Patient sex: M
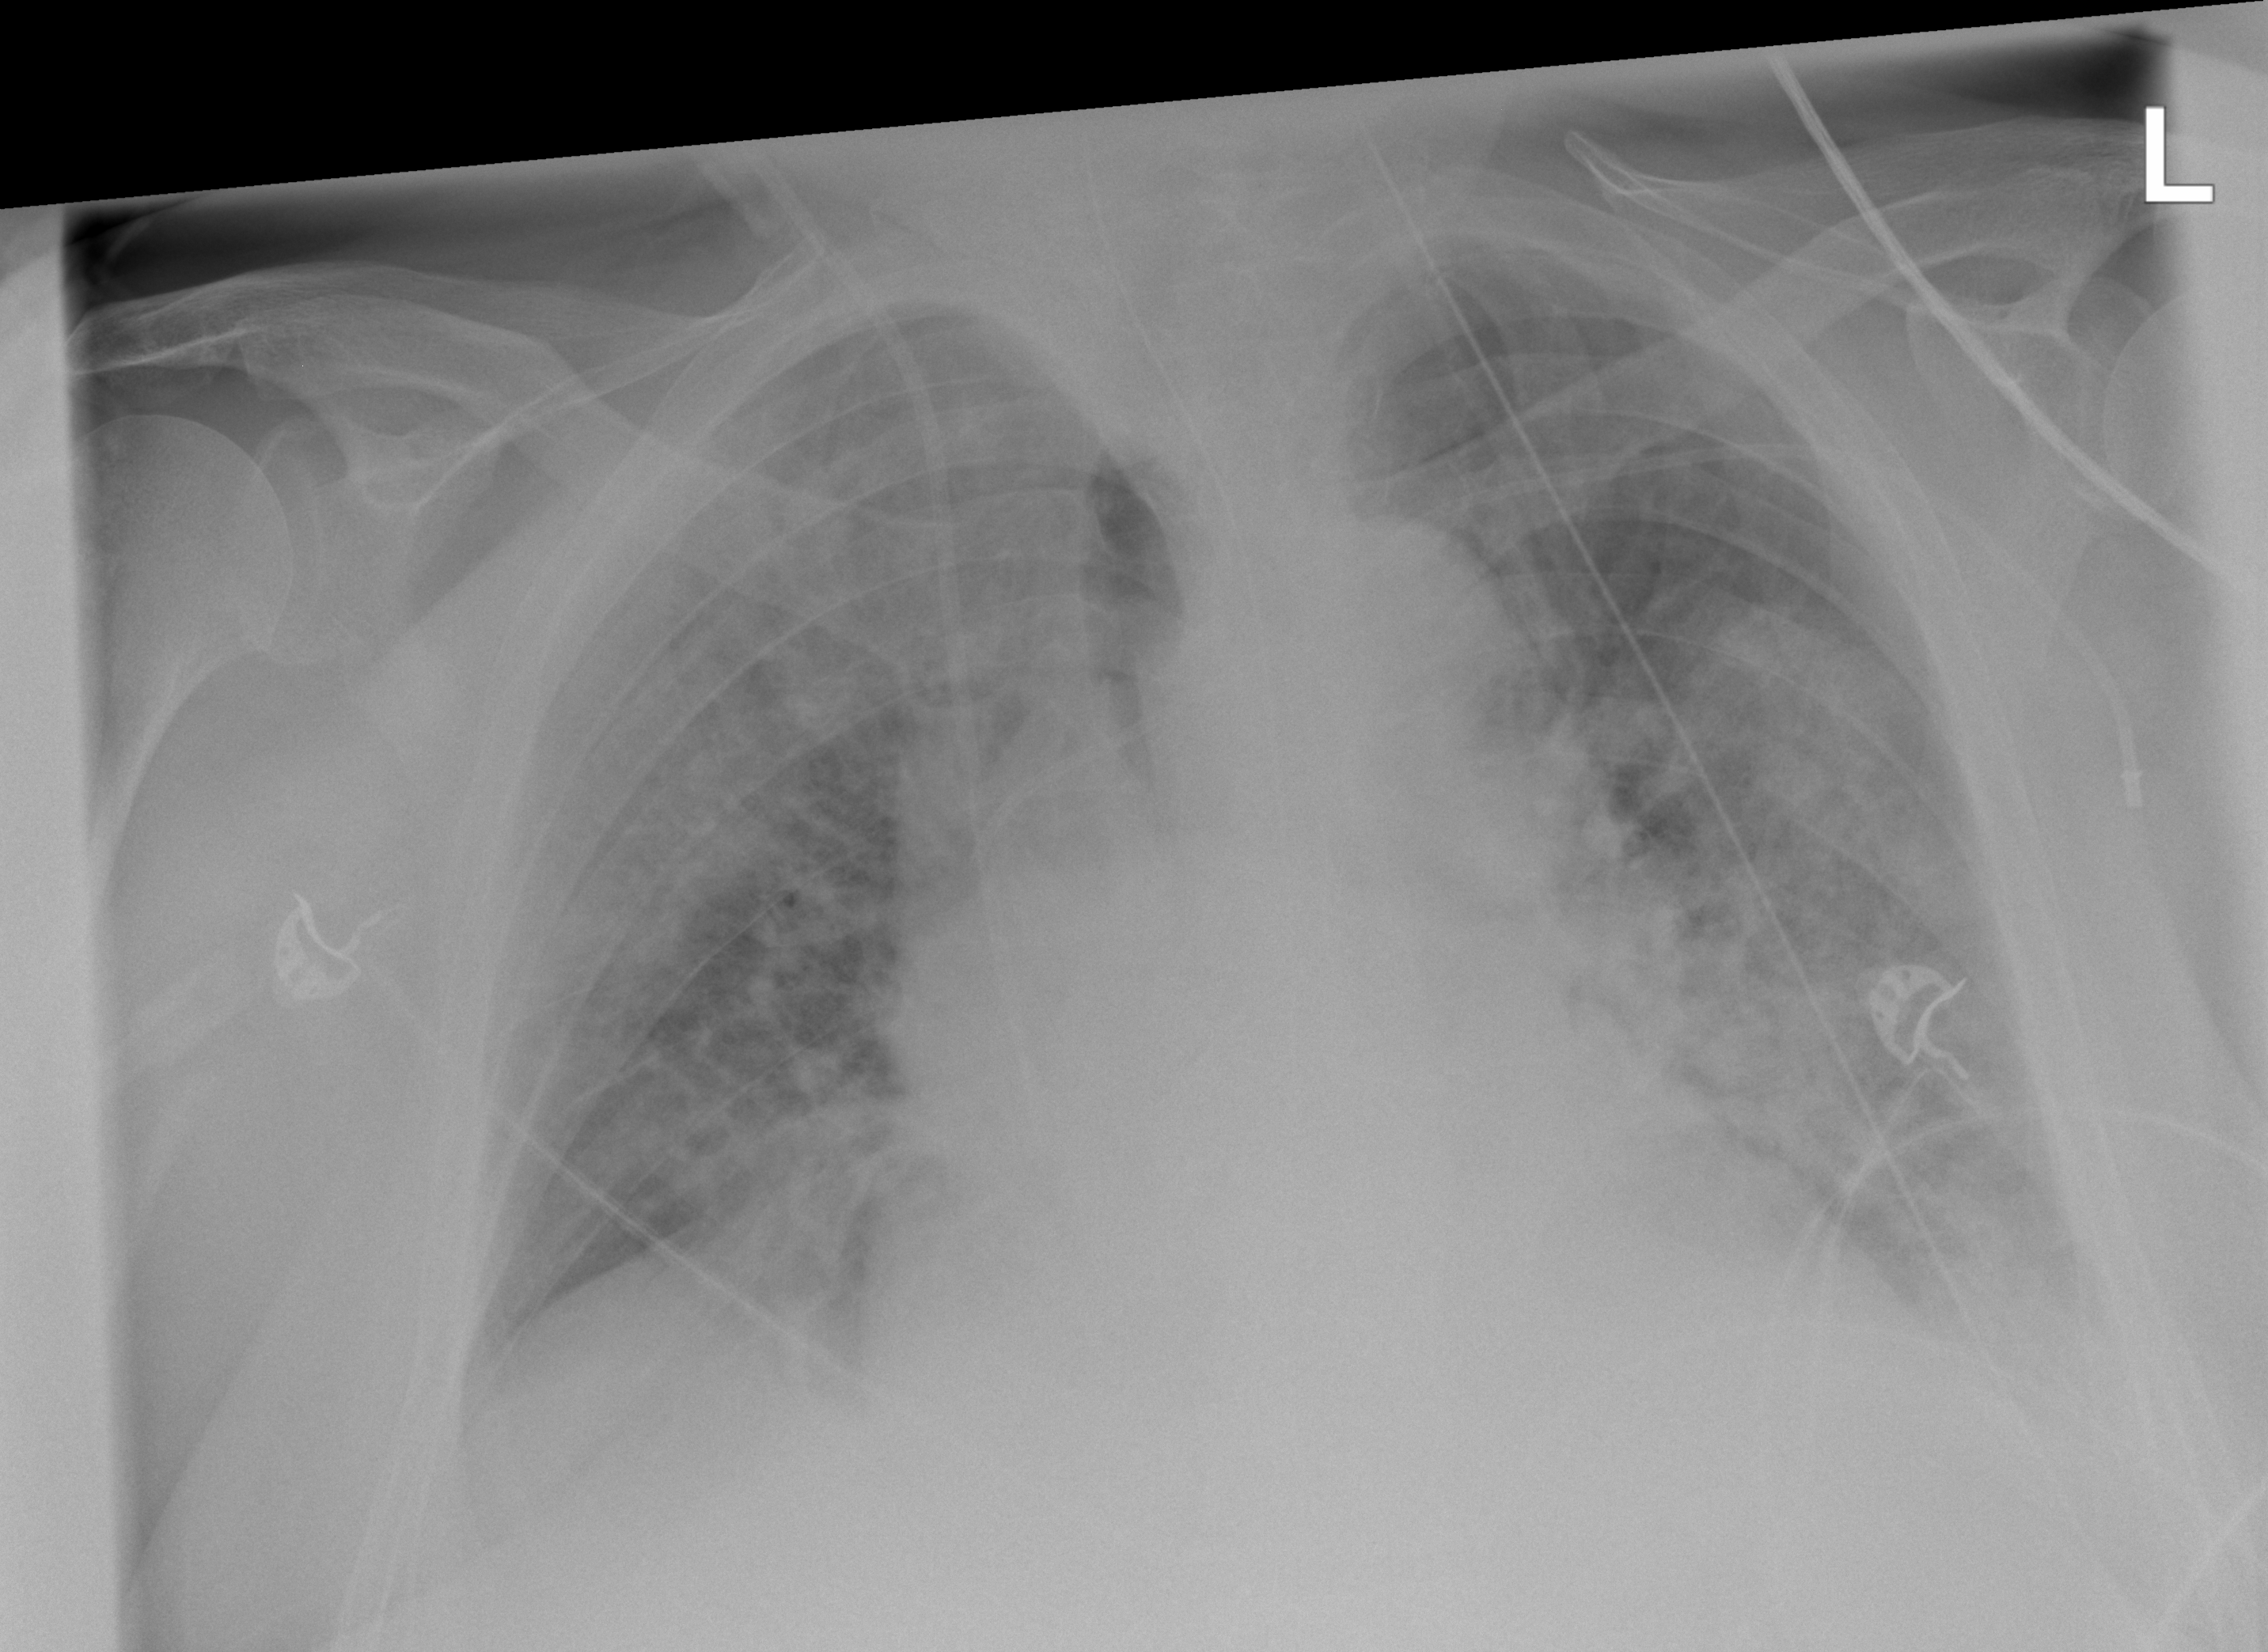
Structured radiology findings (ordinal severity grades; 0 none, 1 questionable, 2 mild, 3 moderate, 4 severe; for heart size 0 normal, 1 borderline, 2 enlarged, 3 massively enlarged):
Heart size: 0
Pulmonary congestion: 2
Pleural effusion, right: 0
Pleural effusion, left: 2
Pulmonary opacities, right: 3
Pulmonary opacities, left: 2
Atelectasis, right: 2
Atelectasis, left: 2